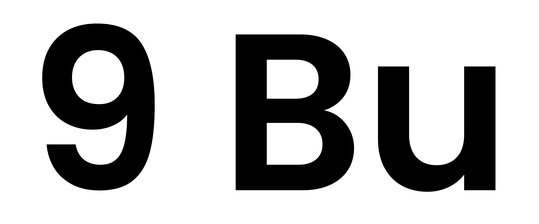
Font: Poppins-SemiBold